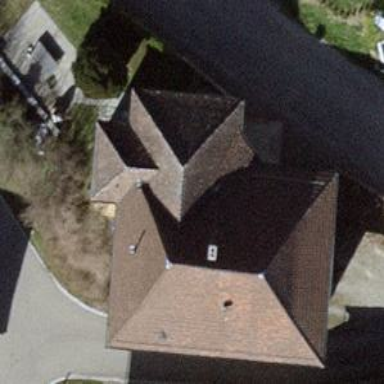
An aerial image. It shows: Detached building.